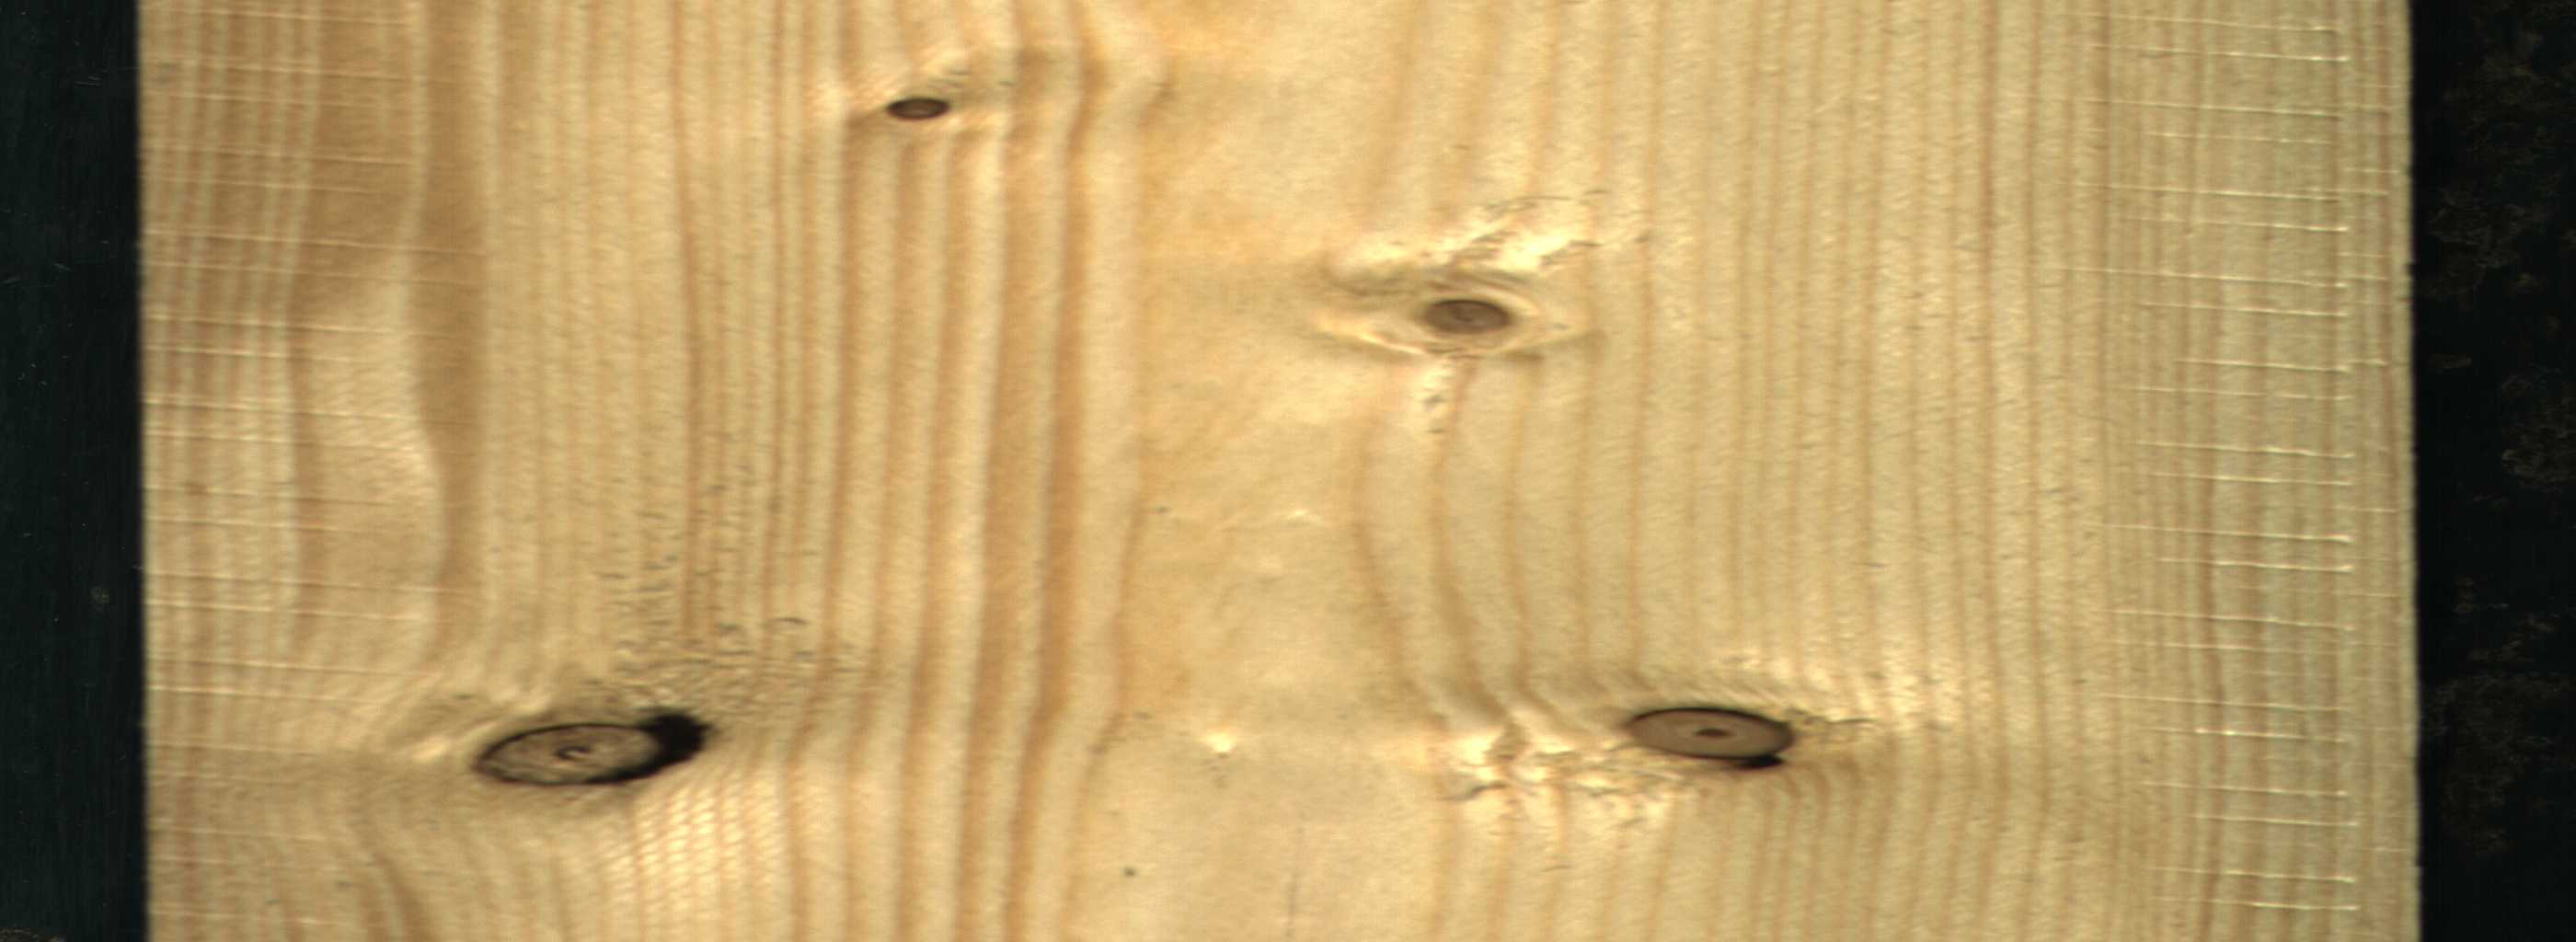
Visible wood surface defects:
Dead_Knot
Dead_Knot
Dead_Knot
Live_Knot